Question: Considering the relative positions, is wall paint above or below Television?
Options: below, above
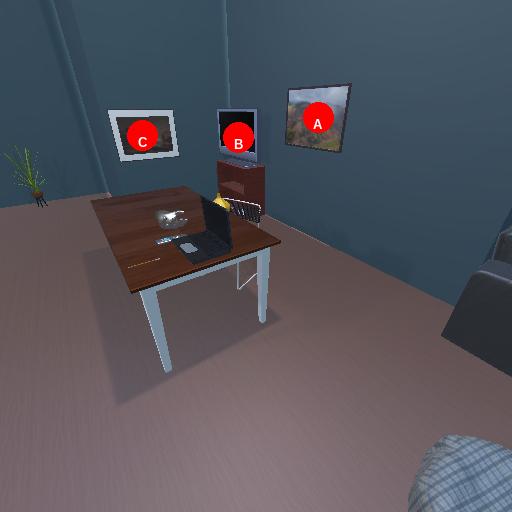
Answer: below